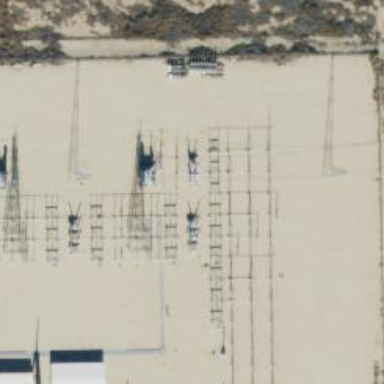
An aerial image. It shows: Switch used for power control.